Aerial crown-view tile of a tropical tree (Barro Colorado Island, Panama), acquired 20241112:
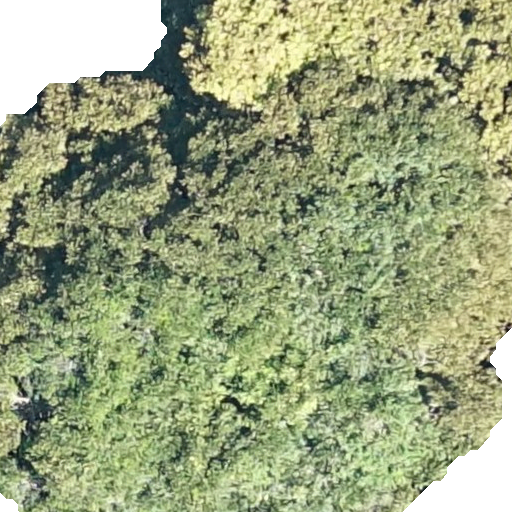
Species: Dipteryx oleifera
GBIF accepted scientific name: Dipteryx oleifera
Crown area: 538.567 m²